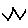
Label: zigzag